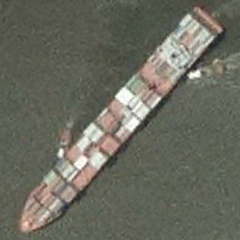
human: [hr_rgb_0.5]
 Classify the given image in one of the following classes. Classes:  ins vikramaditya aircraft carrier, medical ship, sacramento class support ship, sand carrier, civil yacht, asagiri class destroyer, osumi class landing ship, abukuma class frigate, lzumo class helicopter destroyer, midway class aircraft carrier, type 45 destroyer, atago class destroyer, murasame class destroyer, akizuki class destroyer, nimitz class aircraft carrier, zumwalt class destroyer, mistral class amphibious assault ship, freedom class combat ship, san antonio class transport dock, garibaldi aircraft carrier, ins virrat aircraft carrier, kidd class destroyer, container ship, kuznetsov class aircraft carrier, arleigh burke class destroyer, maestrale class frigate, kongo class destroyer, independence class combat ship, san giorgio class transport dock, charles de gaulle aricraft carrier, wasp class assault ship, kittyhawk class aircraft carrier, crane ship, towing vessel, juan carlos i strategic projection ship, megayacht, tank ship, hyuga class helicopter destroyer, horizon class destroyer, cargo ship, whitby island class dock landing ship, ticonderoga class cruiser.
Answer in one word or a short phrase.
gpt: Container ship